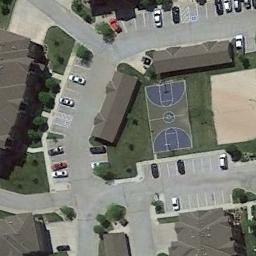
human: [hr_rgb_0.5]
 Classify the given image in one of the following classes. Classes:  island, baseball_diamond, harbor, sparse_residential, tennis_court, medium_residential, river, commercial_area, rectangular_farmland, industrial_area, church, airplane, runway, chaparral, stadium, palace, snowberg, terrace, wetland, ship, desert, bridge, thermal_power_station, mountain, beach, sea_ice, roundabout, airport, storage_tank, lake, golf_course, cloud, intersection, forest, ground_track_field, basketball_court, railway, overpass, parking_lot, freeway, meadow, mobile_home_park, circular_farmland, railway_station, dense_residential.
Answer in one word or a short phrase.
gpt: basketball_court